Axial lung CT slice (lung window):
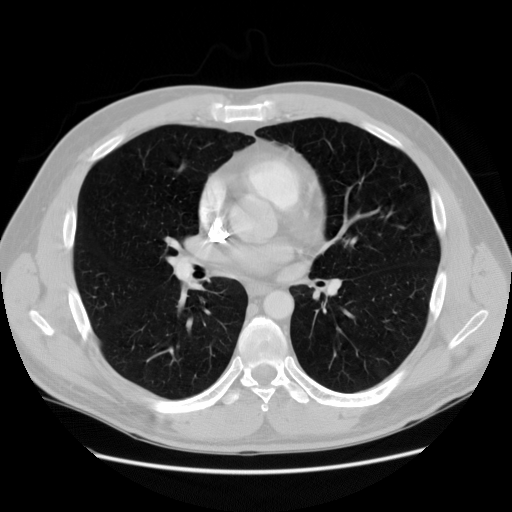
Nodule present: no